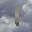
Label: 1